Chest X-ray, PA view. Patient: 45 years old, sex F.
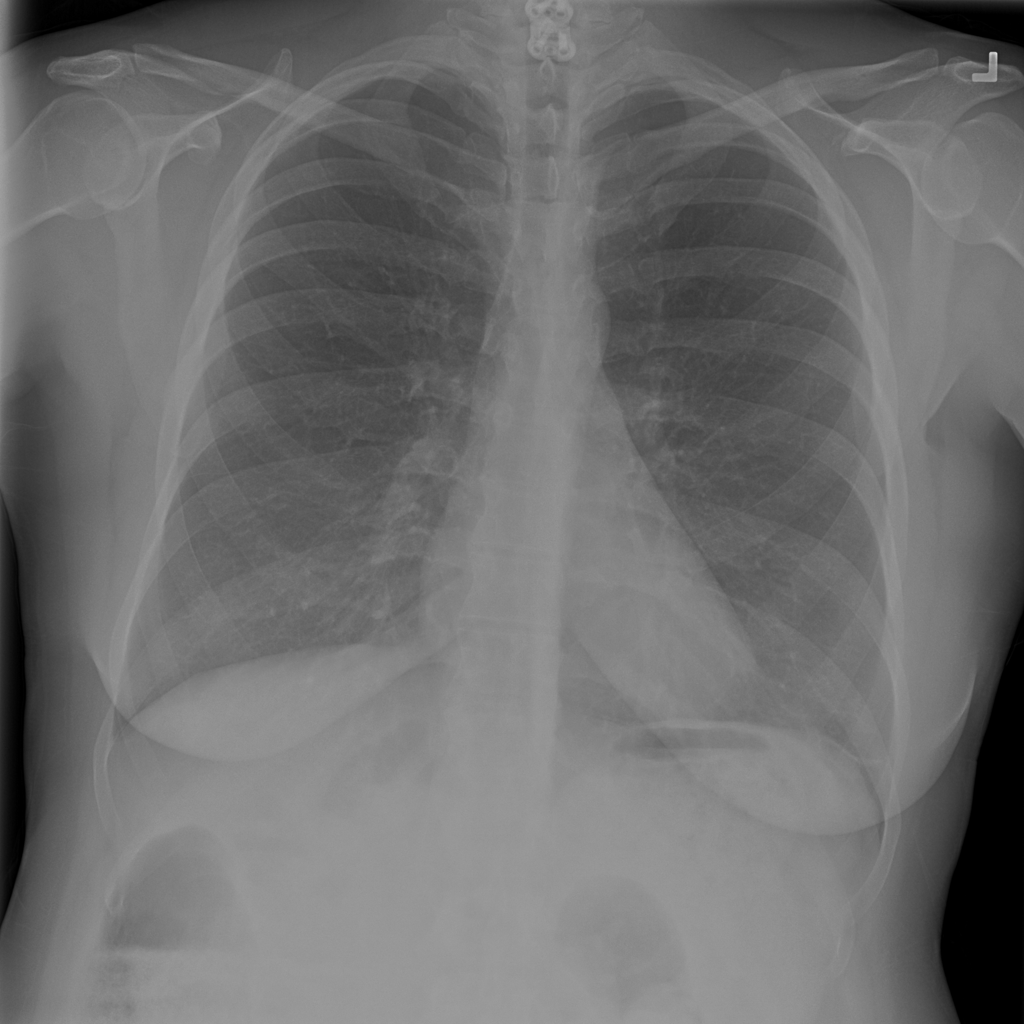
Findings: No Finding